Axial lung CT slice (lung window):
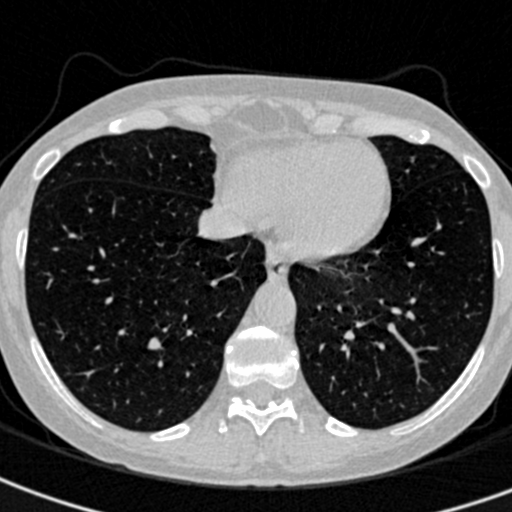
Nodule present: no